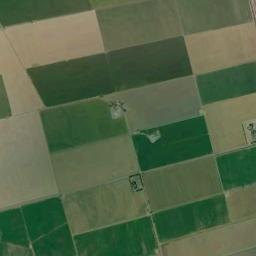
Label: rectangular_farmland